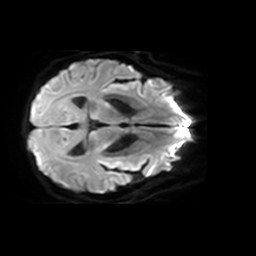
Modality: TRACE
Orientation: axial
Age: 52
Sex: female
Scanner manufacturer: philips
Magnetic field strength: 3 T
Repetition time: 3.339 s
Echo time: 0.076 s